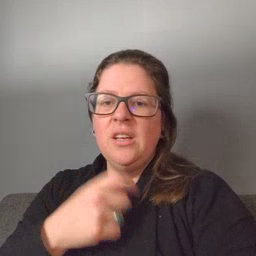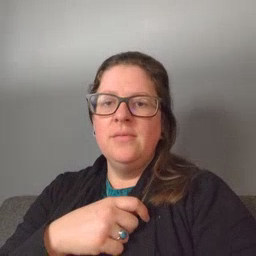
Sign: tooth